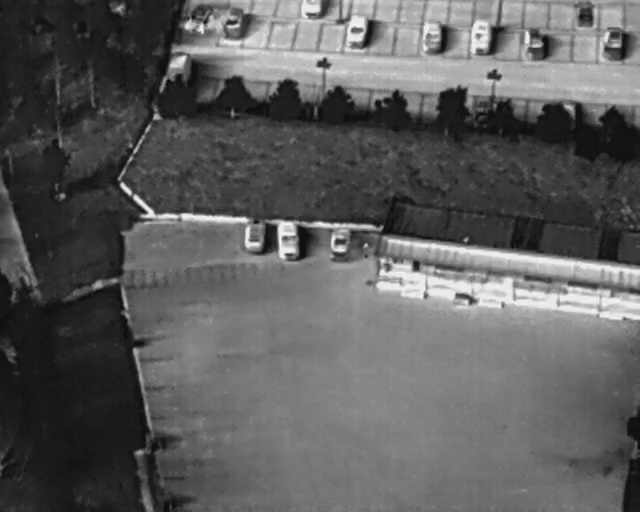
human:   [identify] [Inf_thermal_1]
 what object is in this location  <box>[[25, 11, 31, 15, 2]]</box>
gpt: <ref>1 medium car at the top left</ref>

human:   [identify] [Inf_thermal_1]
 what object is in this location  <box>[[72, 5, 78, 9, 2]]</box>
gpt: <ref>1 medium car at the top right</ref>

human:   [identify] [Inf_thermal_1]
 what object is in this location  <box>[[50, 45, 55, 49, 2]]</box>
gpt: <ref>1 small car at the center</ref>